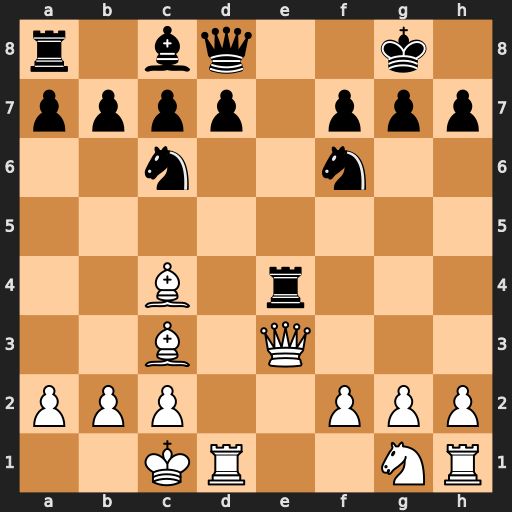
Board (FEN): r1bq2k1/pppp1ppp/2n2n2/8/2B1r3/2B1Q3/PPP2PPP/2KR2NR
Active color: w
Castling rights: -
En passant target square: -
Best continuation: Bxf6 Rxe3 Bxd8